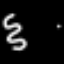
Label: squiggle